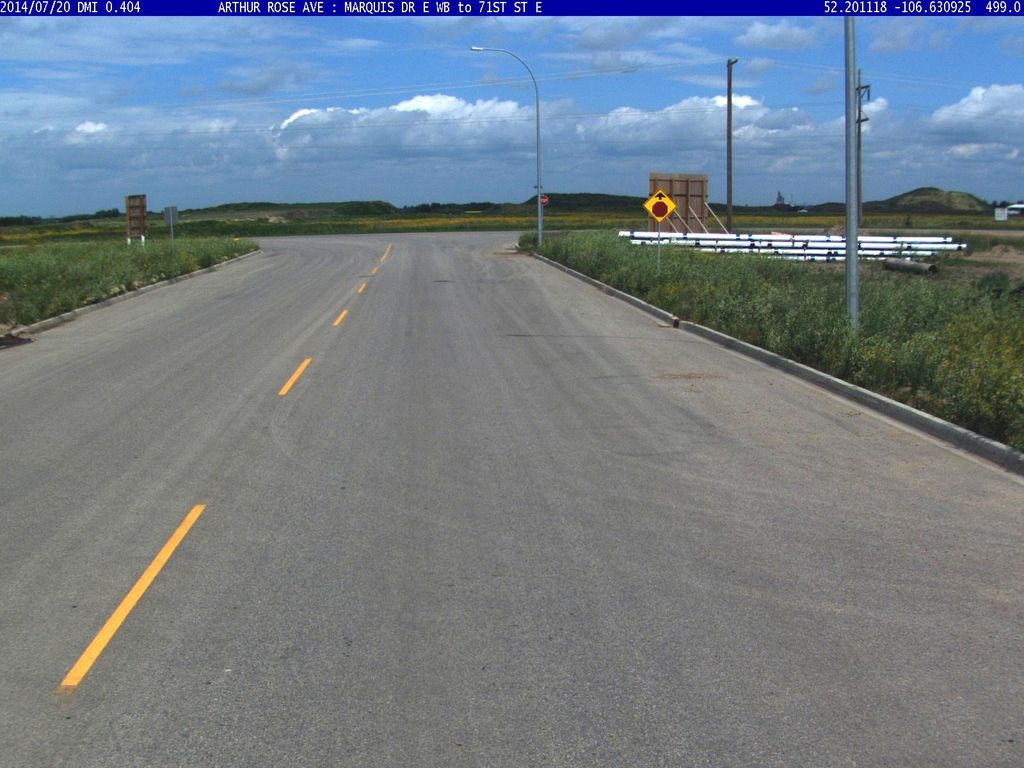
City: saskatoon